Field crop: maize
Growth stage: 2
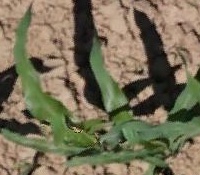
Species: maize